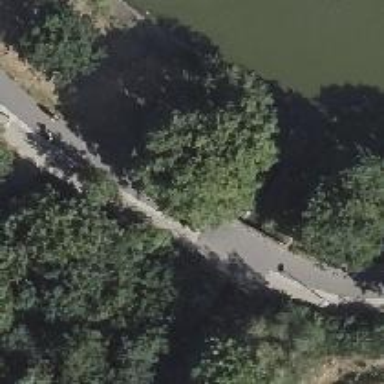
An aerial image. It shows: Path on bridge with asphalt surface for both cyclists and pedestrians.